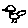
Label: bird